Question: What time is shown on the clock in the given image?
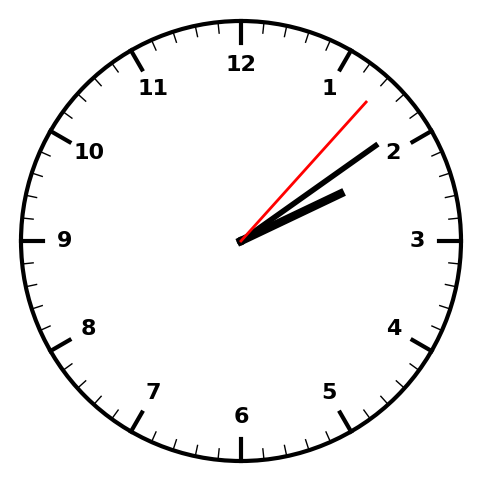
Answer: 02:09:07